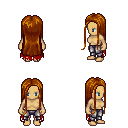
a pixel art fantasy rpg character, female body template, human, tanned skin, red tattered cape, metal pants, brunette extra-long hairstyle, four views (front, back, left, right), 2x2 character sprite sheet, small pixel art, hard edges, no anti-aliasing